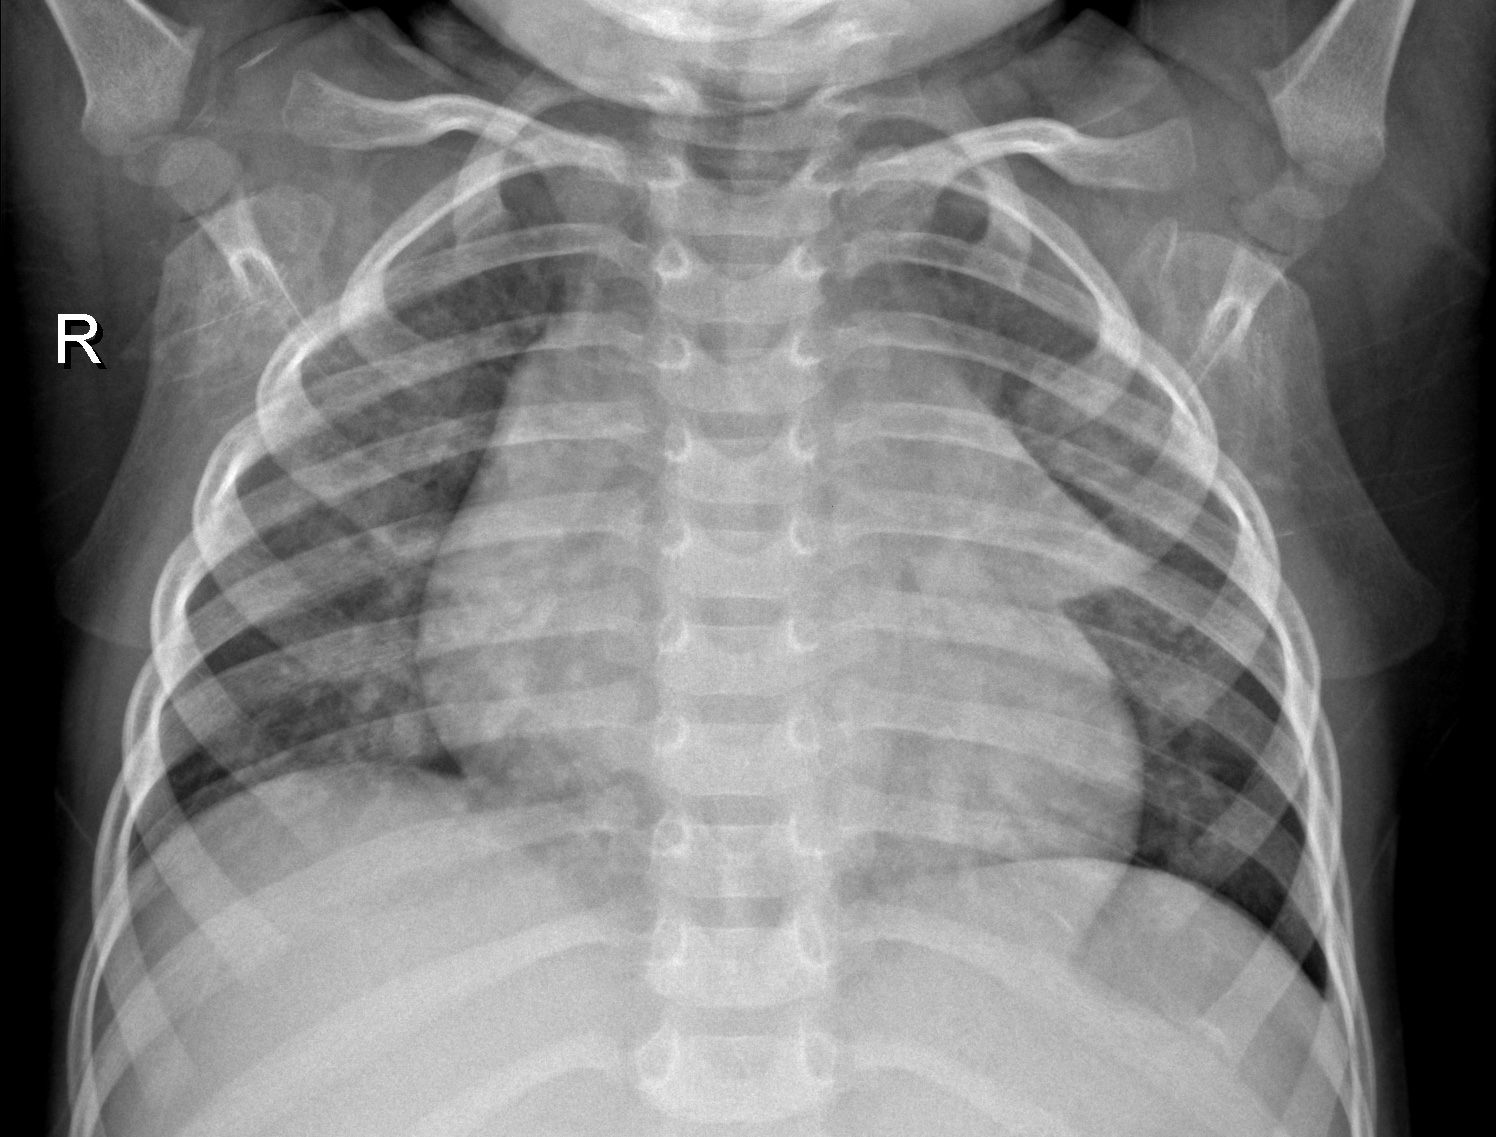
Diagnosis: NORMAL